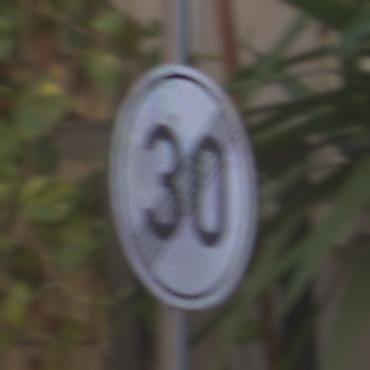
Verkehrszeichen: EndeGeschwindigkeit30
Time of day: MorningAfternoon
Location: Outdoor (Urban)
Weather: Clear
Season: NotSpecified
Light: Natural